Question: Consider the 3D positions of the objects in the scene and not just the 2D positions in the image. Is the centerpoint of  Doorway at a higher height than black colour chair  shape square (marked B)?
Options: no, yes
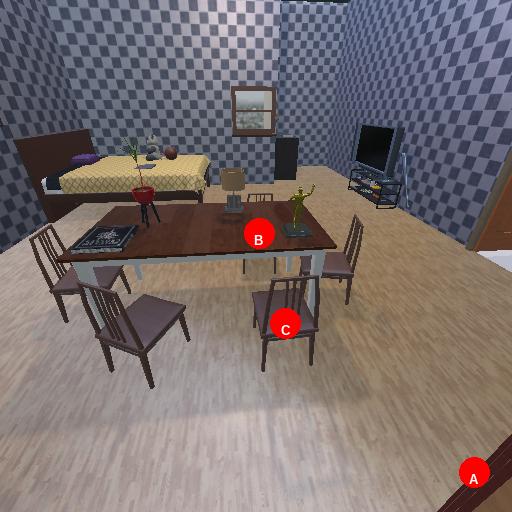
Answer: no